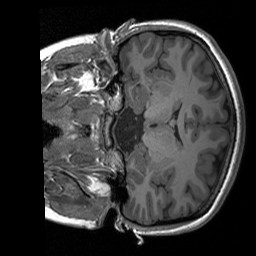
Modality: T1w
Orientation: coronal
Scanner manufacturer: siemens
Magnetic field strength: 3 T
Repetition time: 1.76 s
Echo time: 0.0022 s